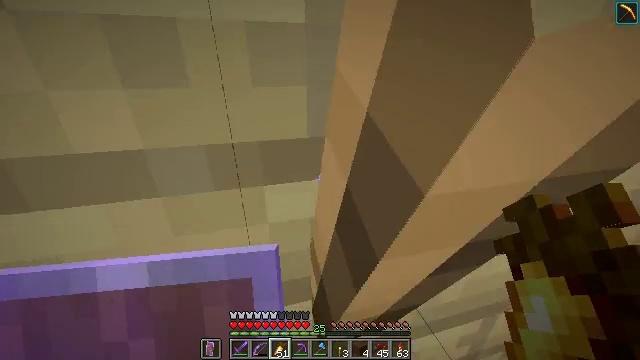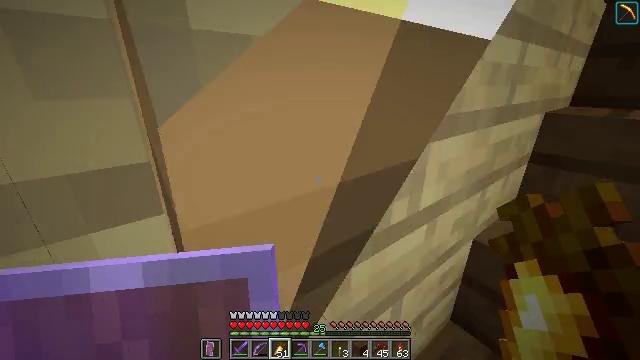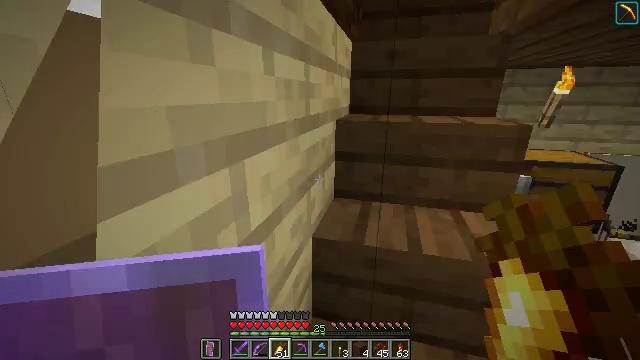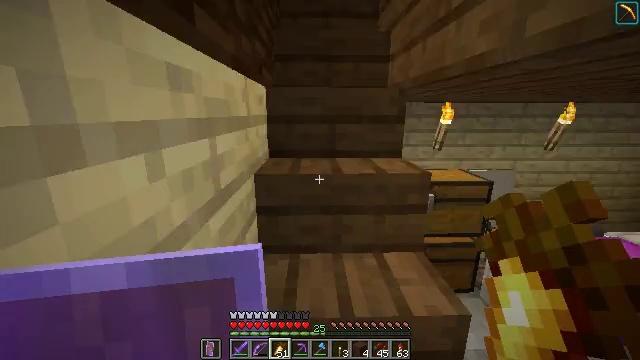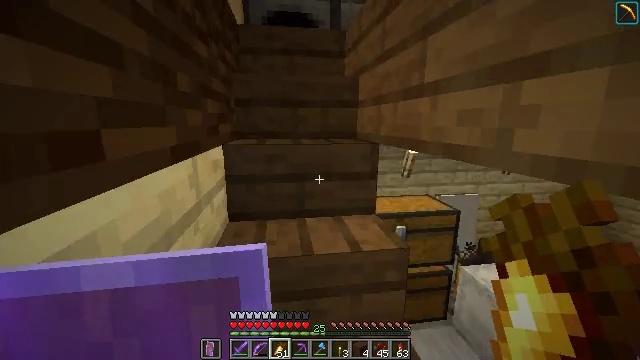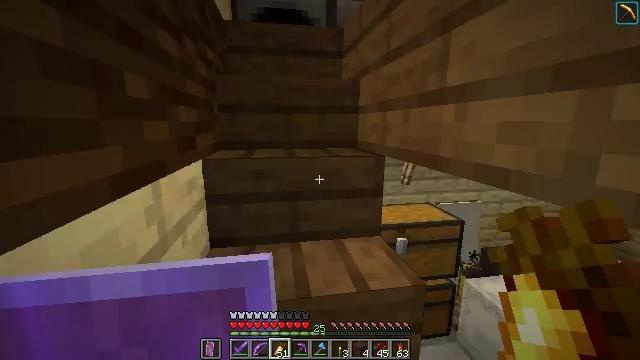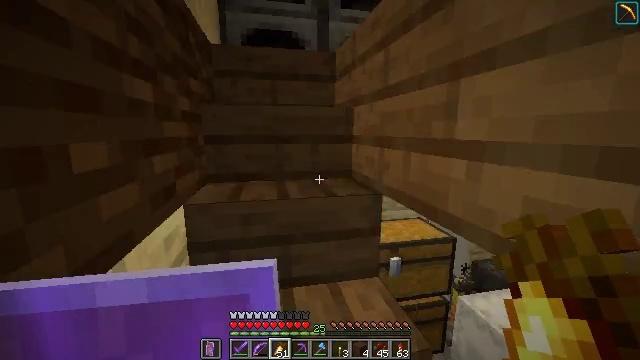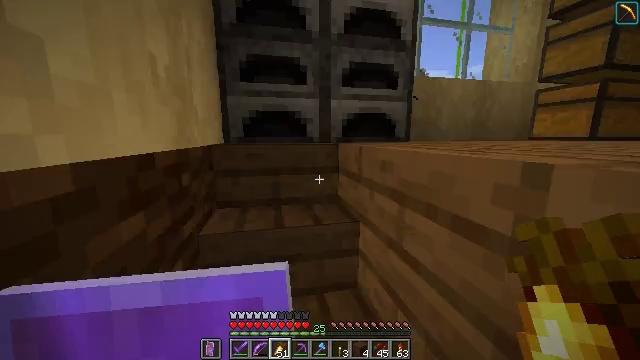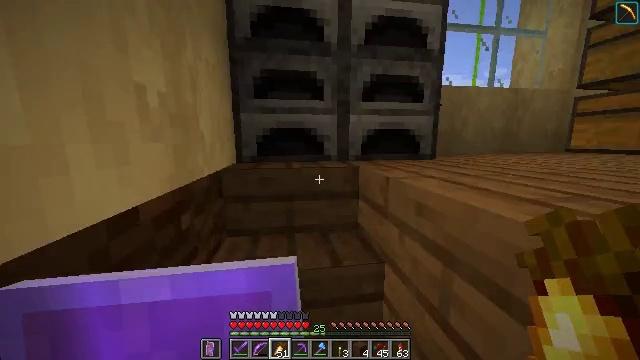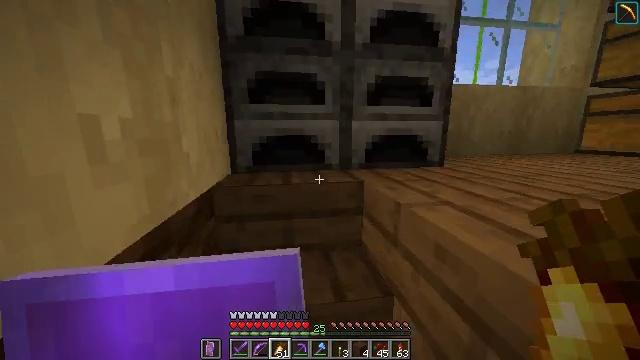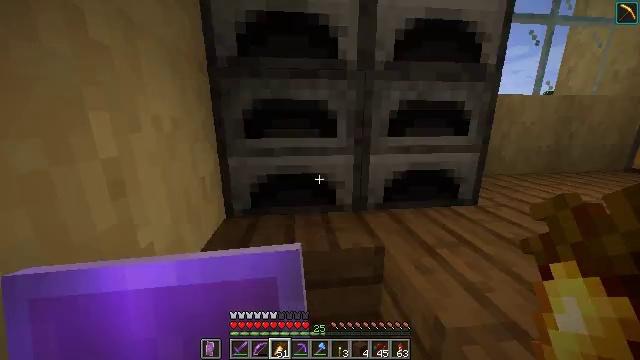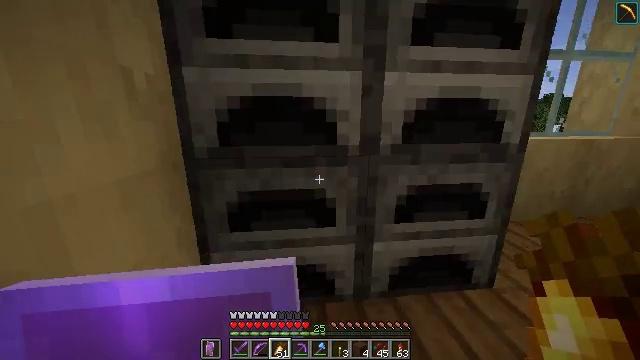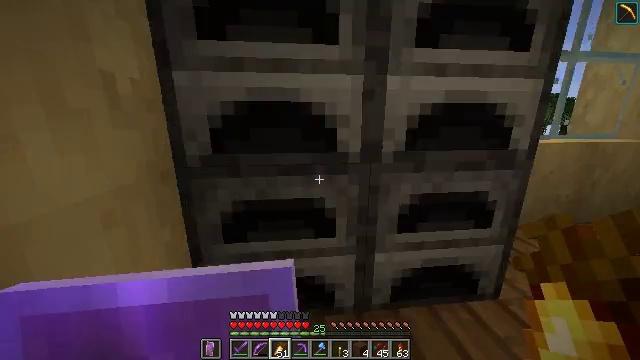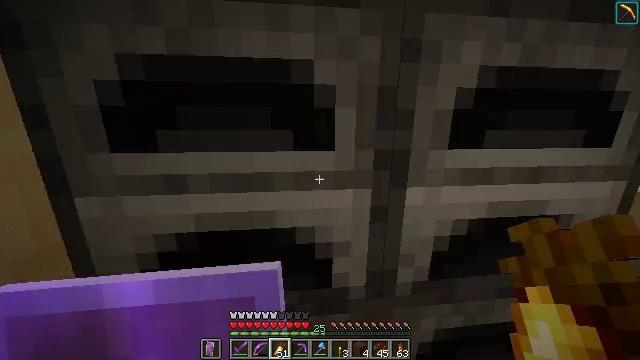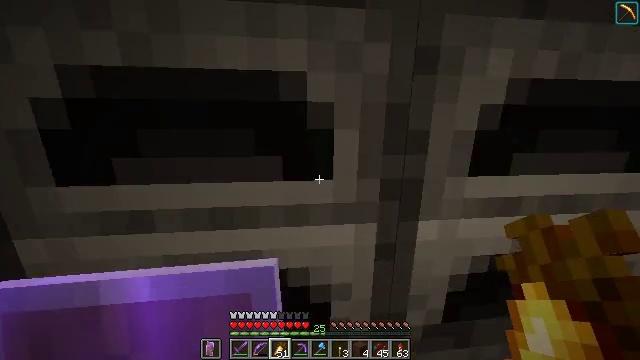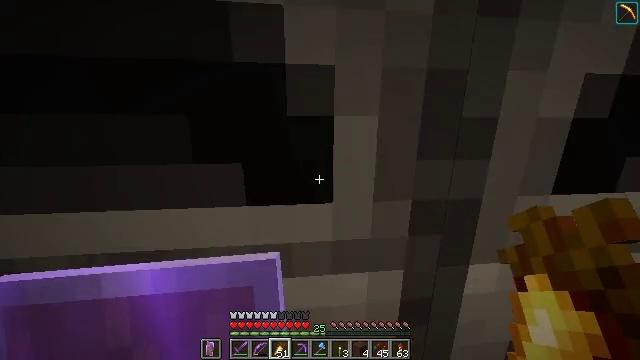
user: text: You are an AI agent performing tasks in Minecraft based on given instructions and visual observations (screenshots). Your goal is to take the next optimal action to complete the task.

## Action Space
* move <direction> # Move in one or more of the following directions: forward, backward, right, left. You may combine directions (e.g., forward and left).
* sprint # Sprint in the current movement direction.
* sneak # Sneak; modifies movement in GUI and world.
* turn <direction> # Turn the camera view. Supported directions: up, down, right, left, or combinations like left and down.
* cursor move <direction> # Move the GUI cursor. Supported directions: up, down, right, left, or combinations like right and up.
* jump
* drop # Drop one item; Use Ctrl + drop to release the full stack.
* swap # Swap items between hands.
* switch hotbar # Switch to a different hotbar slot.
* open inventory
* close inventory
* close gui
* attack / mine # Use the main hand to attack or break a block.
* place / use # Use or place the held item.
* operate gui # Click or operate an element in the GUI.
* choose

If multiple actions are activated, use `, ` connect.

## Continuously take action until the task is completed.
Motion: motion action
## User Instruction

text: Get cocoa by attacking the pod.
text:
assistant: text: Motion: move forward, sprint, turn right and up
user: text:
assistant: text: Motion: move forward, sprint, turn right and up
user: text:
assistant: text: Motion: move forward, sprint, turn right and up
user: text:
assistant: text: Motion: move forward, sprint, turn right and up
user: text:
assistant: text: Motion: move forward, sprint, turn right
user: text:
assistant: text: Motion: move forward, sprint, turn right and up
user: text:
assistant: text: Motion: move forward, sprint
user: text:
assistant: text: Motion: move forward, sprint, turn left
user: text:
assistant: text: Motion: move forward, sprint, turn down
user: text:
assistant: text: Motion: move forward, sprint, turn left and down
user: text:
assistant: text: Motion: move forward, sprint
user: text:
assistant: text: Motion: move forward, sprint
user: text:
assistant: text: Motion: move forward, sprint
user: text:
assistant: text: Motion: move forward, sprint
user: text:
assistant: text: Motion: move forward, sprint
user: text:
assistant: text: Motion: move forward, sprint, turn right and up
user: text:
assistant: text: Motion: move forward, sprint, turn right and up
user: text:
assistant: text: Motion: move forward, sprint, turn right and up
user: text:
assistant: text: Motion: move forward, sprint, turn right and up
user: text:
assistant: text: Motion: move forward, sprint, turn right and up
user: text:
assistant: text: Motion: move forward, sprint, turn right and up
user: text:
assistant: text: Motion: move forward, sprint, turn right
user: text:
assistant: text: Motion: move forward, sprint
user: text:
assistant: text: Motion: move forward, sprint
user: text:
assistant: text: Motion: move forward, sprint
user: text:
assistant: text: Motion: move forward, sprint
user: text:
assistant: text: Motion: move forward, sprint
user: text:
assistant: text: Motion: move forward, sprint
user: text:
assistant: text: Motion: move forward, sprint
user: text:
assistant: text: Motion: move forward, sprint